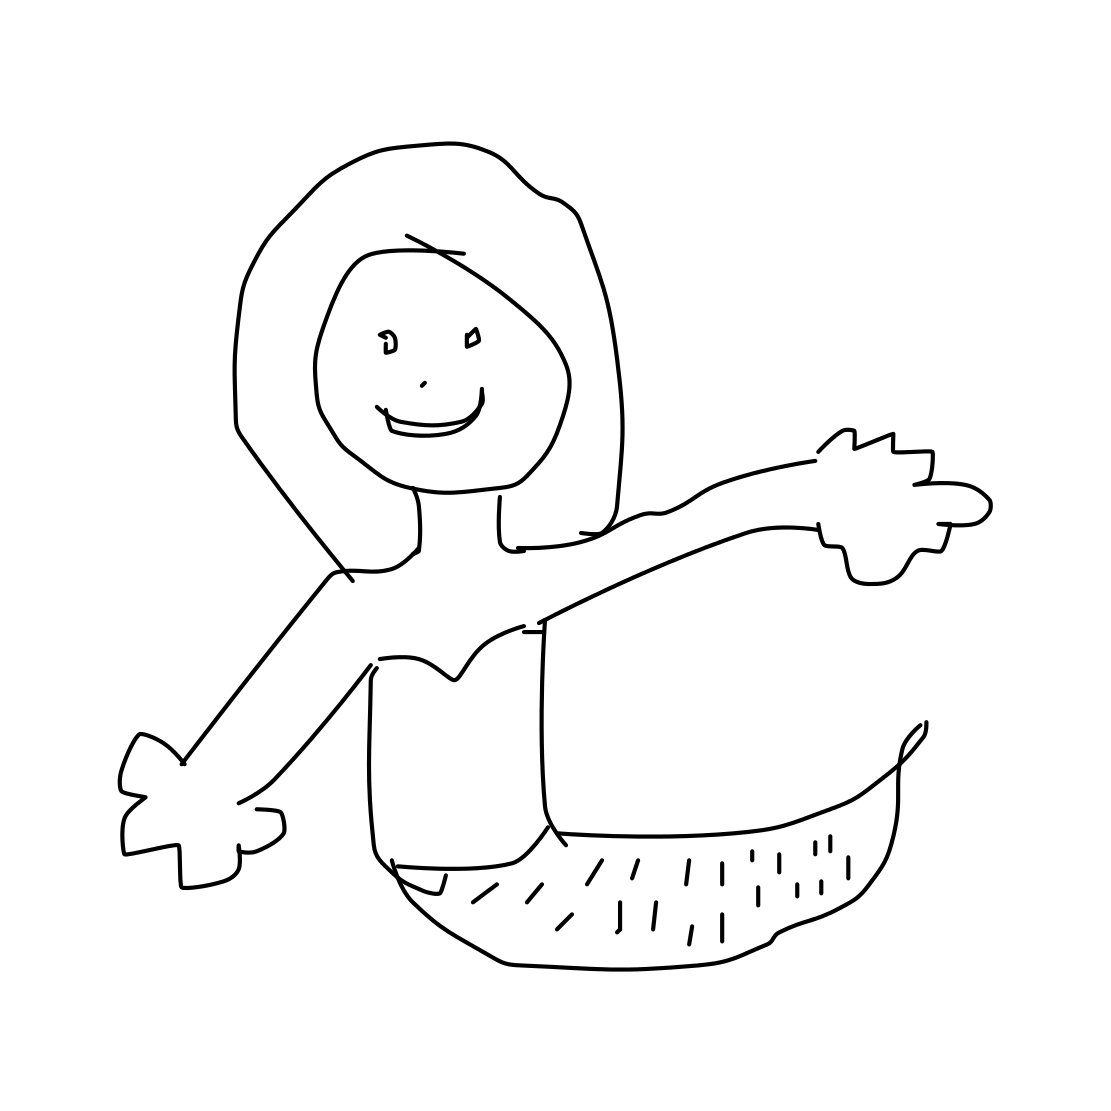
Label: mermaid